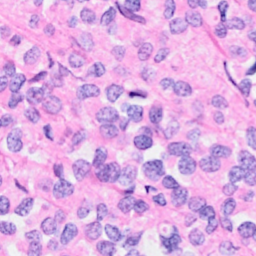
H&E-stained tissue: Breast